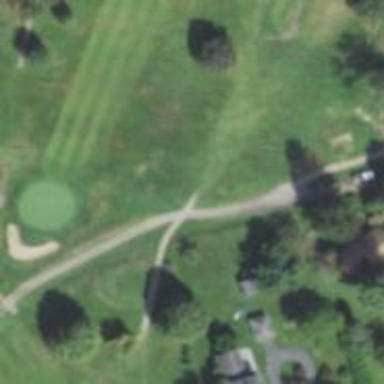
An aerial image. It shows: Service road used as golf cart path.